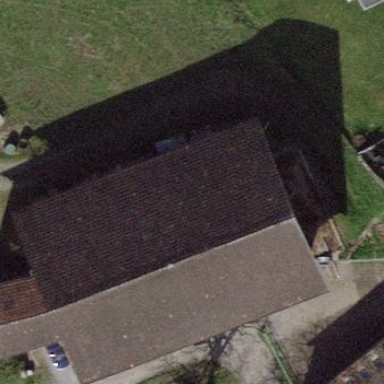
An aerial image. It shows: Farm building.